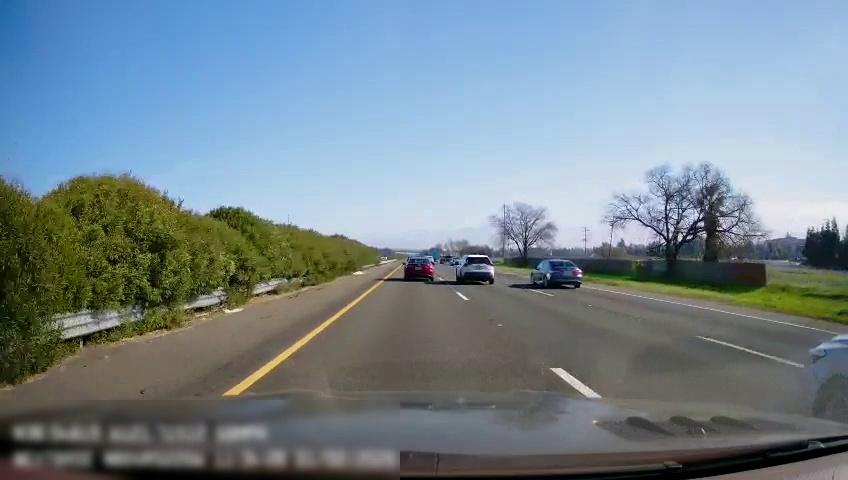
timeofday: Day
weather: Sunny
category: Drivable Space
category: Vehicles | Car
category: Vehicles | Car
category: Vehicles | SUV
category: Vehicles | Car
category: Vehicles | Truck
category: Vehicles | Truck
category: Vehicles | Car
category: Lanes | Current Lane
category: Lanes | Current Lane
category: Lanes | Alternate Lane
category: Lanes | Alternate Lane